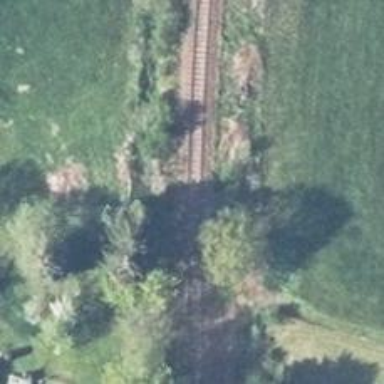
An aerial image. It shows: Railway track classified as Class A.